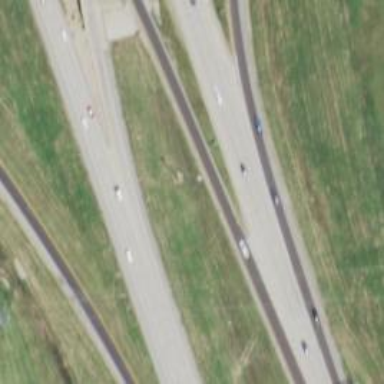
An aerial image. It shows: Motorway link.